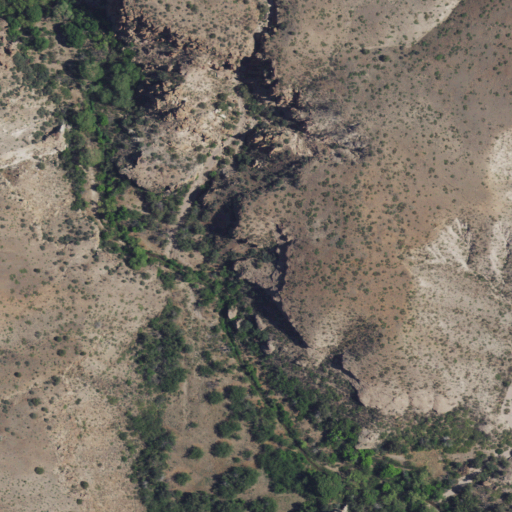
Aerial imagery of valley in New Mexico named Long Canyon containing shrub and evergreen forest